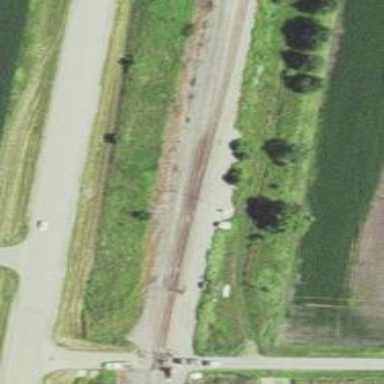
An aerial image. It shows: Railway spur junction.